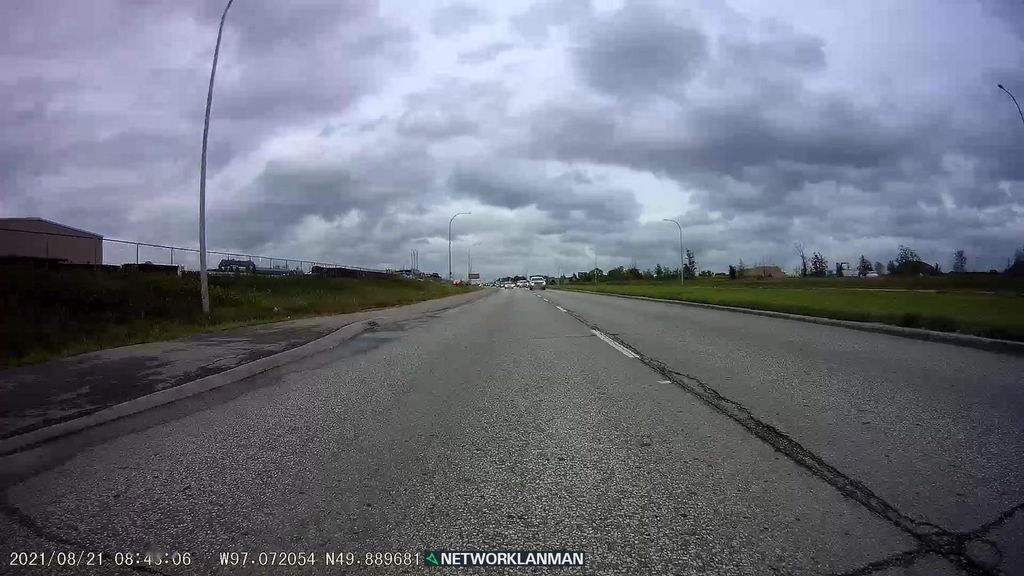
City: winnipeg